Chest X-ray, PA view. Patient: 35 years old, sex M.
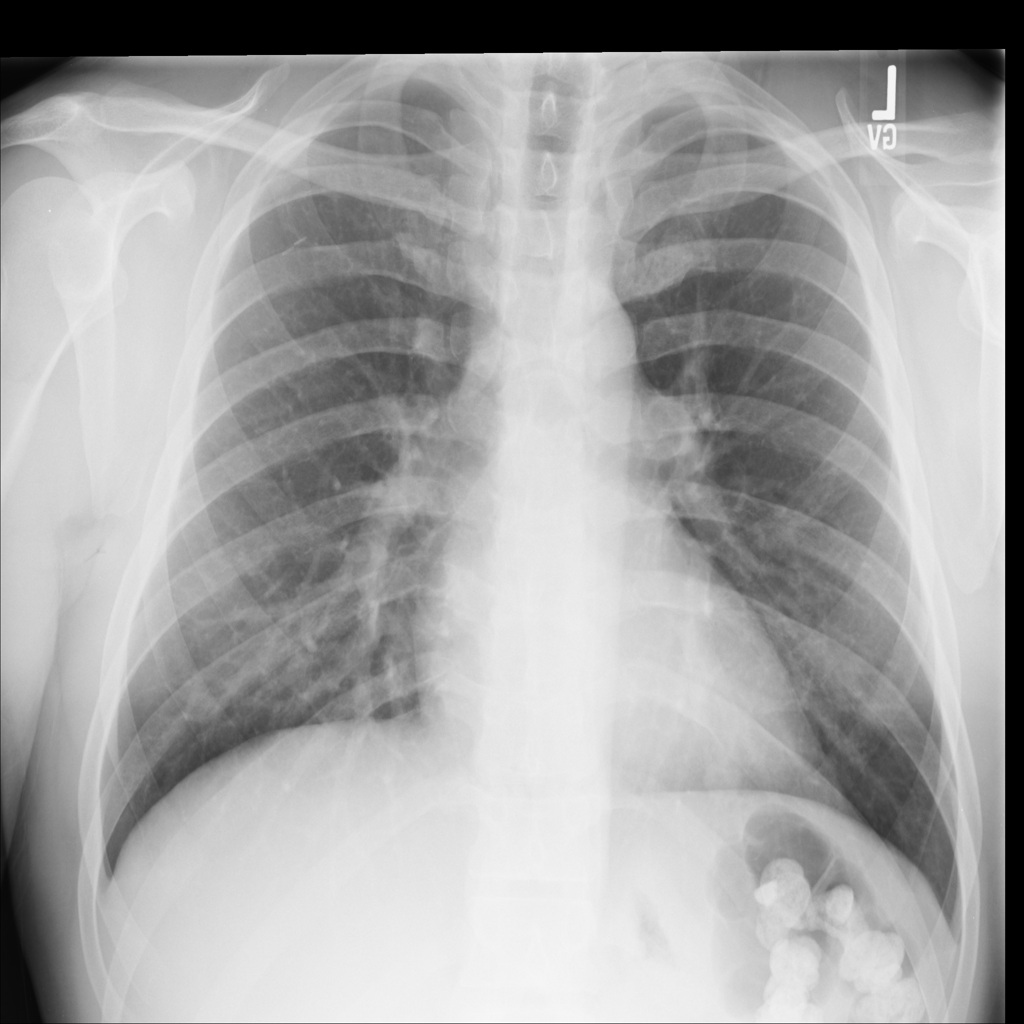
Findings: No Finding